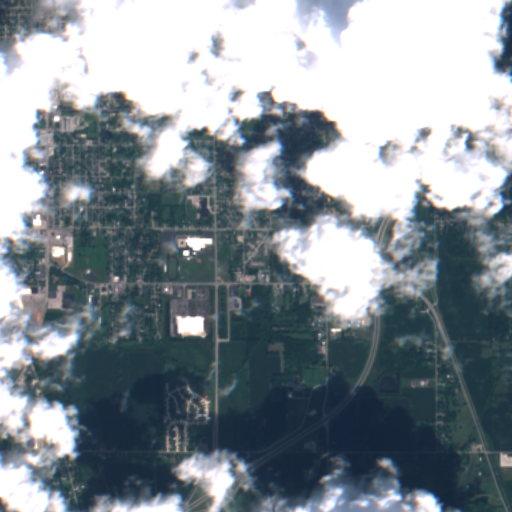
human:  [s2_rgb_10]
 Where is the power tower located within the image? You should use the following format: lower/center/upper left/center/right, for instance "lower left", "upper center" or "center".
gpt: The power tower is located in the lower right of the image.
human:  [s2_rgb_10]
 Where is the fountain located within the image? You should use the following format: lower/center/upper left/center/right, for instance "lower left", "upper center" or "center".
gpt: The fountain is located in the upper left of the image.
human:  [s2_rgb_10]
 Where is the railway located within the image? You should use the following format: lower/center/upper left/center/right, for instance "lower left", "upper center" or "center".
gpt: The railway is located in the left of the image.
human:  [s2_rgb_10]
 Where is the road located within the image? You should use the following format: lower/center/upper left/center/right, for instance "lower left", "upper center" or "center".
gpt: There is no road in the image.